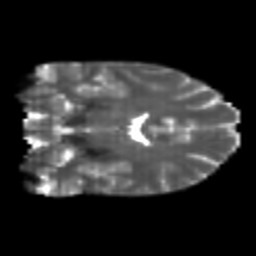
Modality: T2w
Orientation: coronal
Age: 24
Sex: female
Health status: healthy
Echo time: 0.074 s